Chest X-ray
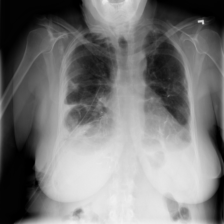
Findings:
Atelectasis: negative
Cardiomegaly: negative
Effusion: negative
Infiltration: negative
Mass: negative
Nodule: negative
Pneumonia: negative
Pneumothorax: positive
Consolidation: negative
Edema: negative
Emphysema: negative
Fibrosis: negative
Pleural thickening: negative
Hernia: negative